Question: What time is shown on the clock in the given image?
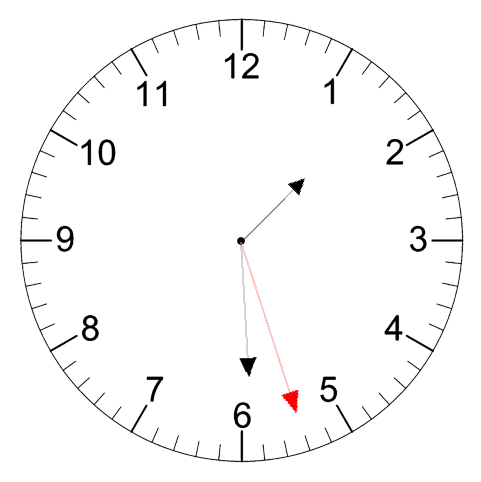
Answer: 01:29:27